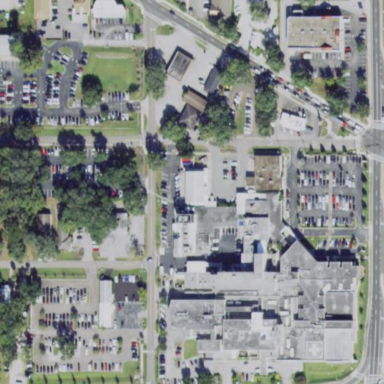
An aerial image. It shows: Hospital providing healthcare services.